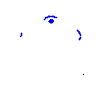
Particle: pion